Question: I have a simple word/definition app in React. There is an edit box that pops up to change definition when a user clicks on "edit". The new definition provided is updated in the state when I call 'getGlossary()', I see the new definition in inspector and a console.log statement in my App render() function triggers too. Unfortunately, I still have to refresh the page in order for the new definition to be seen on screen. I would think that calling set state for this.state.glossary in the App would trigger a re-render down to GlossaryList and then to GlossaryItem to update it's definition but I'm not seeing it :(.
App.js
'''
class App extends React.Component {
constructor() {
super();
this.state = {
glossary: [],
searchTerm: '',
}
this.getGlossary = this.getGlossary.bind(this); //not really necessary?
this.handleSearchChange = this.handleSearchChange.bind(this);
this.handleAddGlossaryItem = this.handleAddGlossaryItem.bind(this);
this.handleDeleteGlossaryItem = this.handleDeleteGlossaryItem.bind(this);
//this.handleUpdateGlossaryDefinition = this.handleUpdateGlossaryDefinition.bind(this);
}
getGlossary = () => {
console.log('getGlossary fired');
axios.get('/words').then((response) => {
const glossary = response.data;
console.log('1: ' + JSON.stringify(this.state.glossary));
this.setState({ glossary }, () => {
console.log('2: ' + JSON.stringify(this.state.glossary));
});
})
}
componentDidMount = () => {
//console.log('mounted')
this.getGlossary();
}
handleSearchChange = (searchTerm) => {
this.setState({ searchTerm });
}
handleAddGlossaryItem = (glossaryItemToAdd) => {
//console.log(glossaryItemToAdd);
axios.post('/words', glossaryItemToAdd).then(() => {
this.getGlossary();
});
}
handleDeleteGlossaryItem = (glossaryItemId) => {
console.log('id to delete: ' + glossaryItemId);
axios.delete('/words', {
data: { glossaryItemId },
}).then(() => {
this.getGlossary();
});
}
render() {
console.log('render app fired');
const filteredGlossary = this.state.glossary.filter((glossaryItem) => {
return glossaryItem.word.toLowerCase().includes(this.state.searchTerm.toLowerCase());
});
return (
<div>
<div className="main-grid-layout">
<div className="form-left">
<SearchBox handleSearchChange={this.handleSearchChange} />
<AddWord handleAddGlossaryItem={this.handleAddGlossaryItem} />
</div>
<GlossaryList
glossary={filteredGlossary}
handleDeleteGlossaryItem={this.handleDeleteGlossaryItem}
getGlossary={this.getGlossary}
//handleUpdateGlossaryDefinition={this.handleUpdateGlossaryDefinition}
/>
</div>
</div>
);
}
}
export default App;
'''
GlossaryItem.jsx
'''
import React from 'react';
import EditWord from './EditWord.jsx';
const axios = require('axios');
class GlossaryItem extends React.Component {
constructor(props) {
super(props);
this.state = {
isInEditMode: false,
}
this.glossaryItem = this.props.glossaryItem;
this.handleDeleteGlossaryItem = this.props.handleDeleteGlossaryItem;
this.handleUpdateGlossaryDefinition = this.handleUpdateGlossaryDefinition.bind(this);
this.handleEditClick = this.handleEditClick.bind(this);
}
handleUpdateGlossaryDefinition = (updateObj) => {
console.log('update object: ' + JSON.stringify(updateObj));
axios.put('/words', {
data: updateObj,
}).then(() => {
this.props.getGlossary();
}).then(() => {
this.setState({ isInEditMode: !this.state.isInEditMode });
//window.location.reload();
});
}
handleEditClick = () => {
// display edit fields
this.setState({ isInEditMode: !this.state.isInEditMode });
// pass const name = new type(arguments); data up to App to handle with db
}
render() {
return (
<div className="glossary-wrapper">
<div className="glossary-item">
<p>{this.glossaryItem.word}</p>
<p>{this.glossaryItem.definition}</p>
<a onClick={this.handleEditClick}>{!this.state.isInEditMode ? 'edit' : 'cancel'}</a>
<a onClick={() => this.handleDeleteGlossaryItem(this.glossaryItem._id)}>delete</a>
</div>
{this.state.isInEditMode ?
<EditWord
id={this.glossaryItem._id}
handleUpdateGlossaryDefinition={this.handleUpdateGlossaryDefinition}
/> : null}
</div>
);
}
}
'''
EditWord
'''
import React from 'react';
class EditWord extends React.Component {
constructor(props) {
super(props);
this.state = {
definition: ''
};
this.handleUpdateGlossaryDefinition = this.props.handleUpdateGlossaryDefinition;
this.handleChange = this.handleChange.bind(this);
this.handleSubmit = this.handleSubmit.bind(this);
}
handleChange(event) {
let definition = event.target.value;
this.setState({ definition });
}
handleSubmit(event) {
//console.log(event.target[0].value);
let definition = event.target[0].value;
let update = {
'id': this.props.id,
'definition': definition,
}
//console.log(update);
this.handleUpdateGlossaryDefinition(update);
event.preventDefault();
}
render() {
return (
<form onSubmit={this.handleSubmit} className="glossary-item">
<div></div>
<input type="text" name="definition" placeholder='New definition' value={this.state.definition} onChange={this.handleChange} />
<input type="submit" name="update" value="Update" />
</form>
);
}
}
export default EditWord;
'''
Thank you
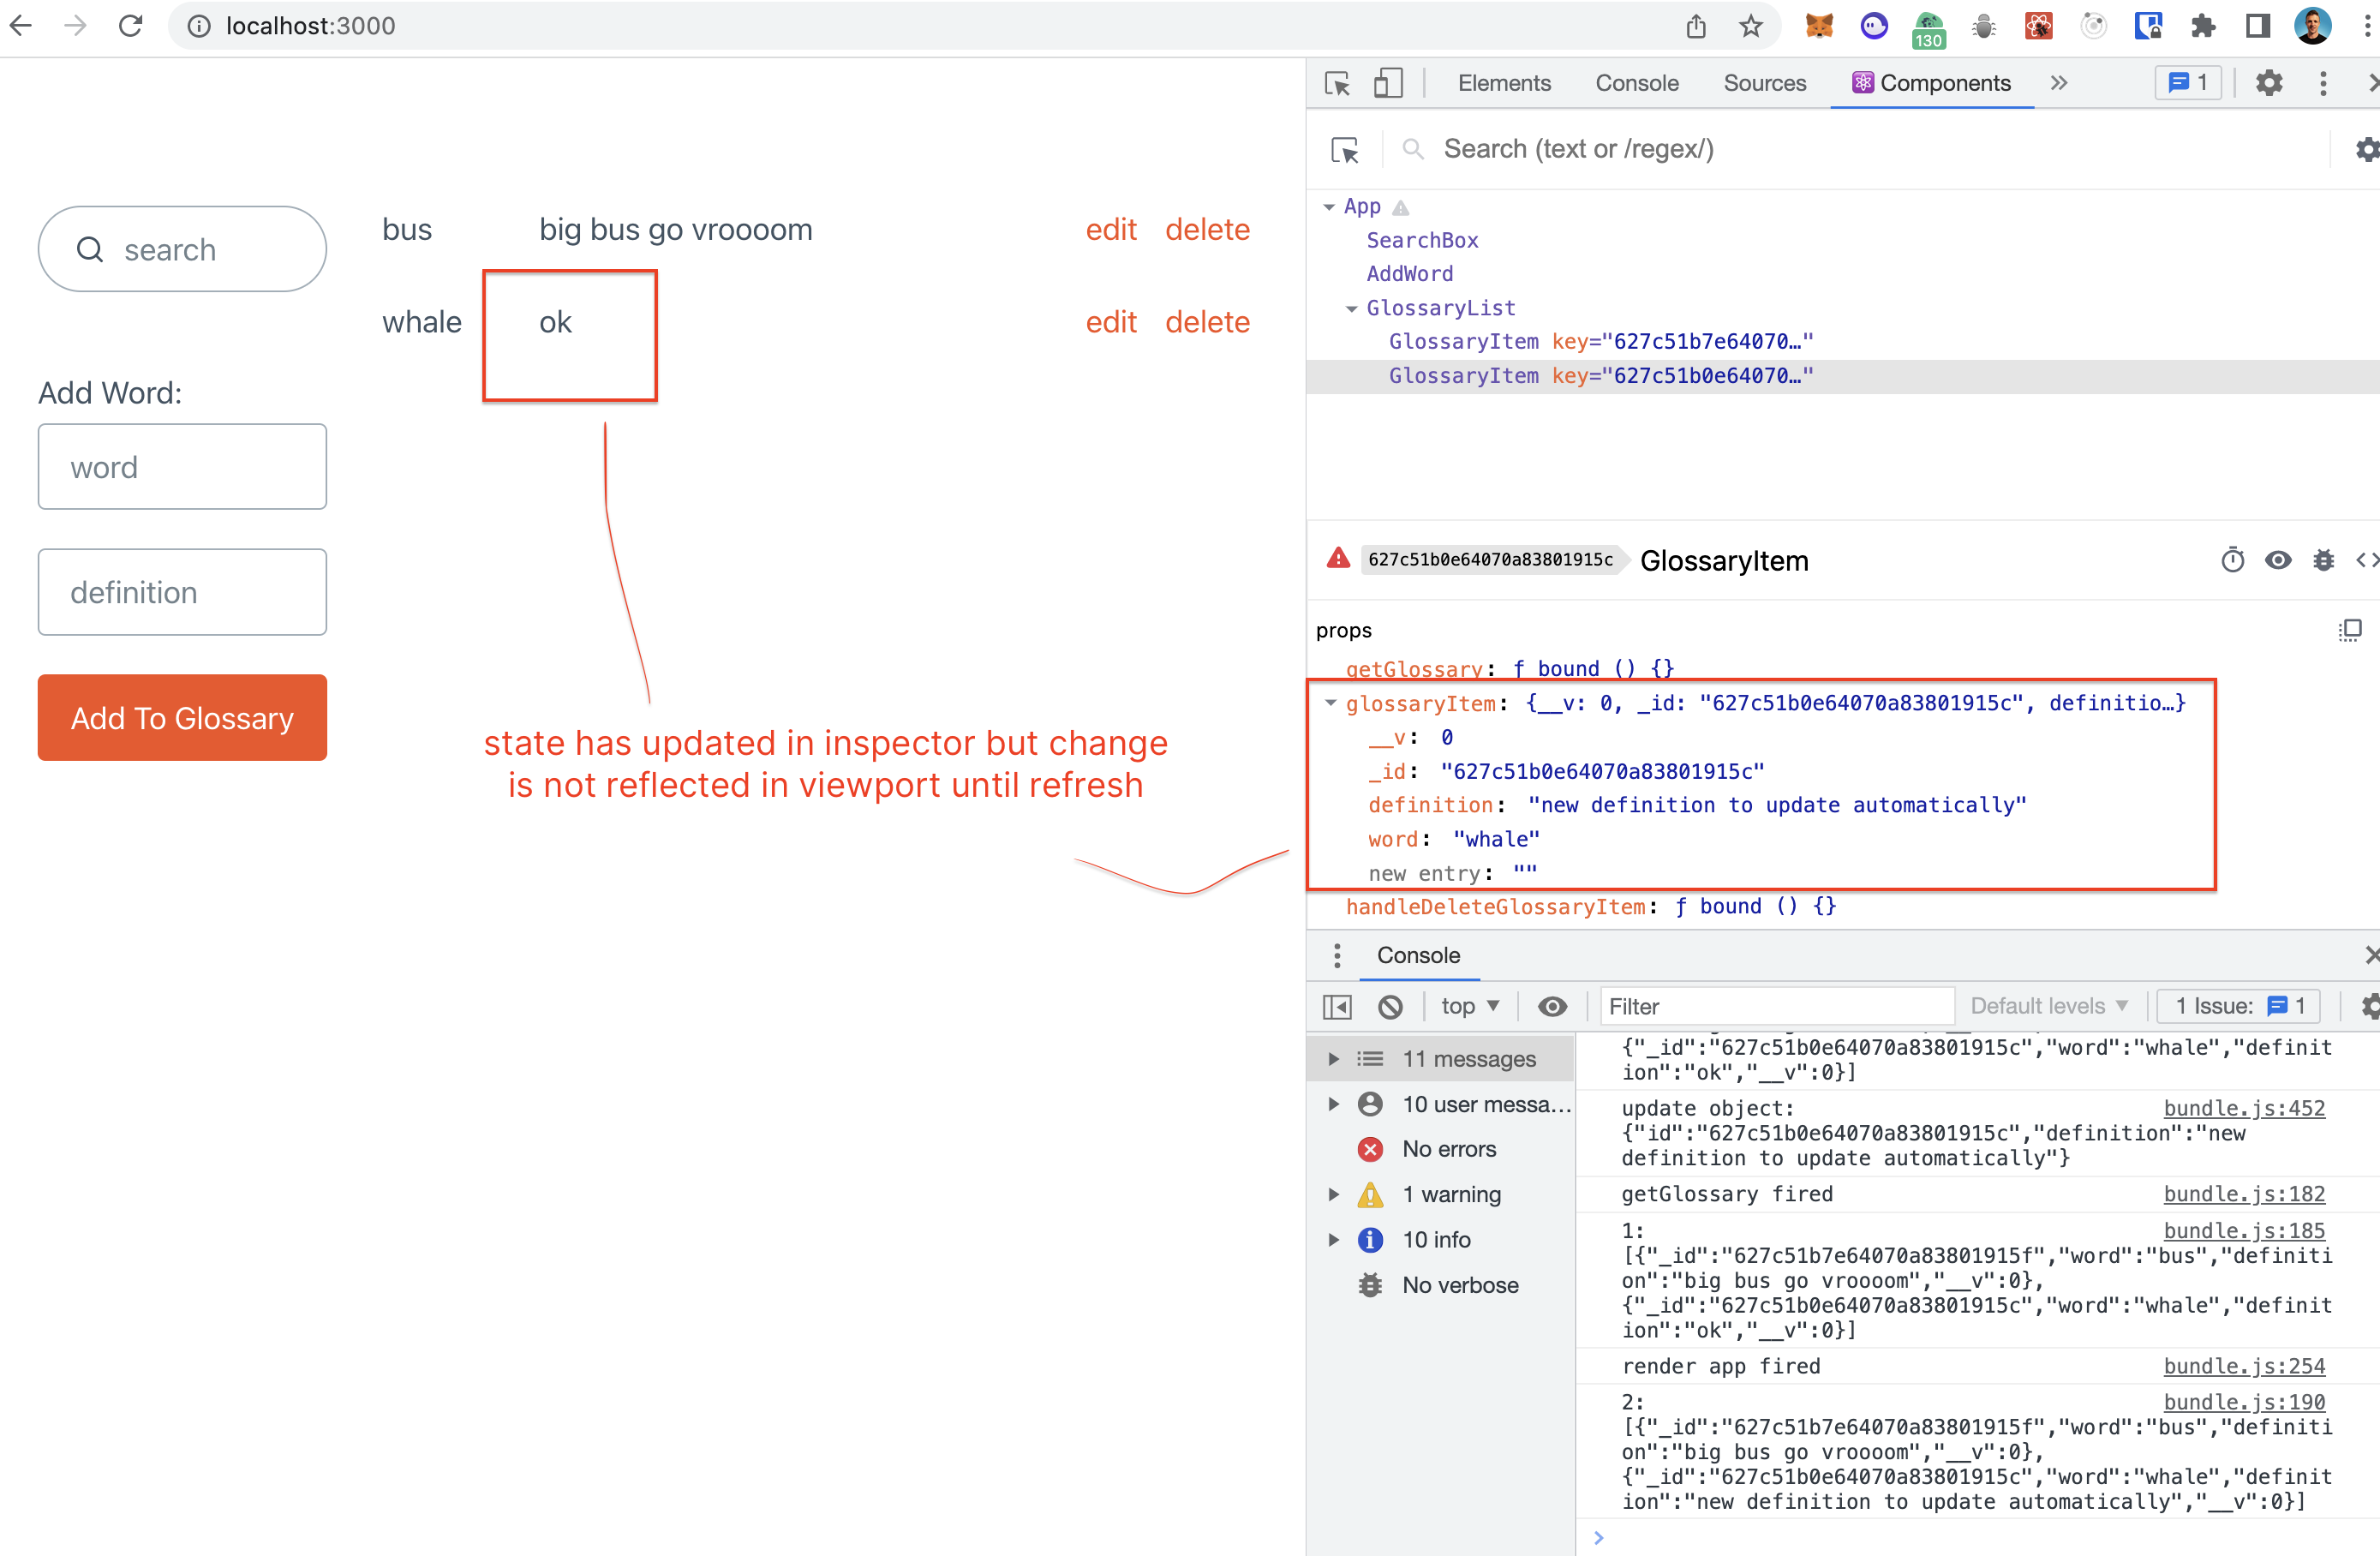
Answer: In the constructor of GlossaryItem I set
'''
this.glossaryItem = this.props.glossaryItem;
'''
because I am lazy and didn't want to have to write the word 'props' in the component. Turns out this made react loose reference somehow.
If I just remove this line of code and change all references to this.glossaryItem.xxx to this.pros.glossaryItem.xxx then it works as I expect! On another note, the line of code can be moved into the render function (instead of the constructor) and that works too, but have to make sure I'm accessing variables properly in the other functions outside render.